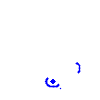
Particle: pion